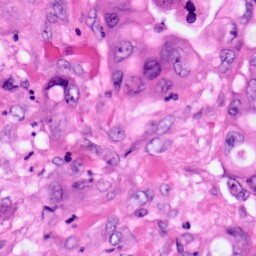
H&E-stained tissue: Pancreatic